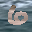
Label: 6